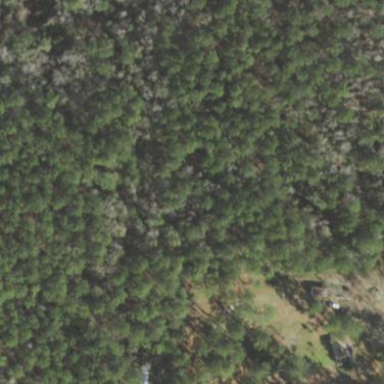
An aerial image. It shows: Woodland with needle-leaved trees.